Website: home-depot
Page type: delivery-shipping
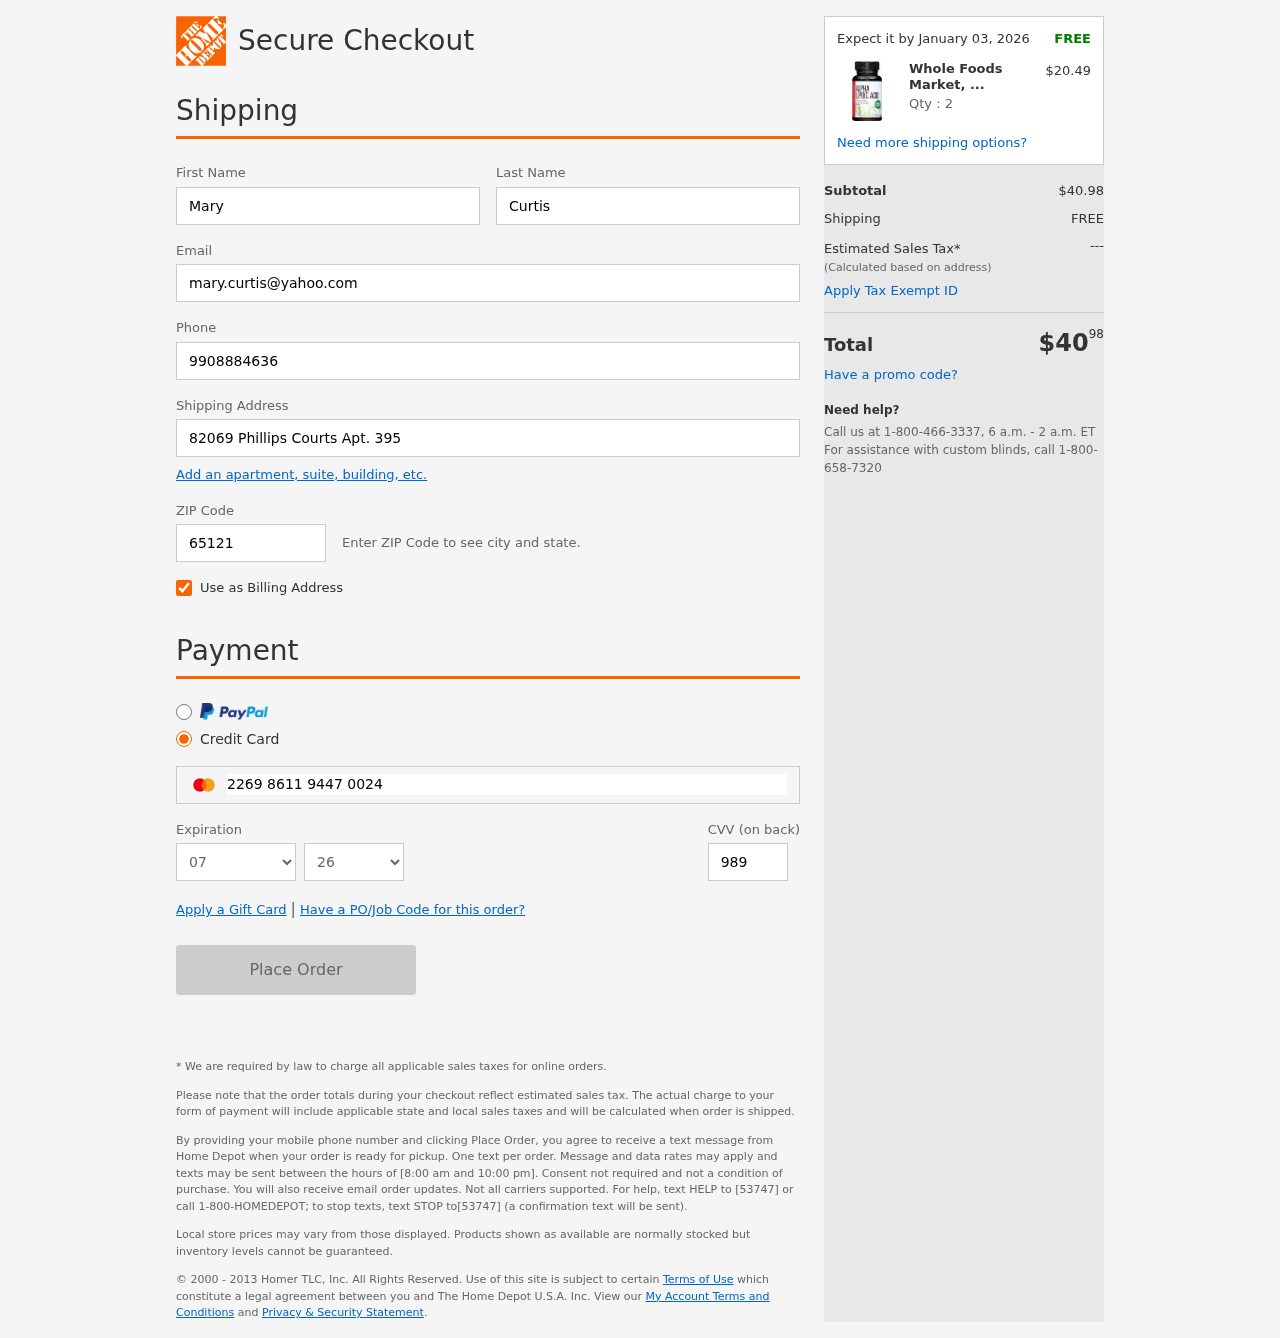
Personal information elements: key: PII_CARD_CVV
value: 989
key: PII_CARD_EXPIRY_MONTH
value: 07
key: PII_CARD_EXPIRY_YEAR
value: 26
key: PII_CARD_NUMBER
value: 2269 8611 9447 0024
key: PII_EMAIL
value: mary.curtis@yahoo.com
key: PII_FIRSTNAME
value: Mary
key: PII_LASTNAME
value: Curtis
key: PII_PHONE
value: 9908884636
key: PII_POSTCODE
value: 65121
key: PII_STREET
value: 82069 Phillips Courts Apt. 395
Product elements: key: PRODUCT1_NAME
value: Whole Foods Market, Alpha Lipoic Acid 100mg, 90 ct
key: PRODUCT1_PRICE
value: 20.49
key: PRODUCT1_QUANTITY
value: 2
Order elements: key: ORDER_DELIVERY_DATE
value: Expect it by January 03, 2026
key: ORDER_SUBTOTAL
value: $40.98
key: ORDER_SHIPPING_COST
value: FREE
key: ORDER_TOTAL
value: $4098